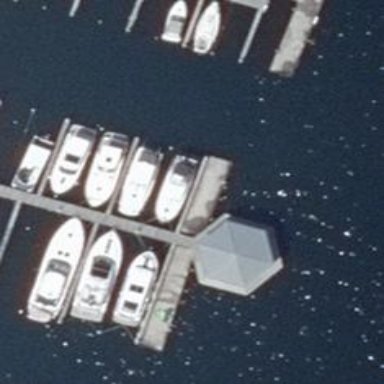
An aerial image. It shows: Man-made pier.